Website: apple
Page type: payment
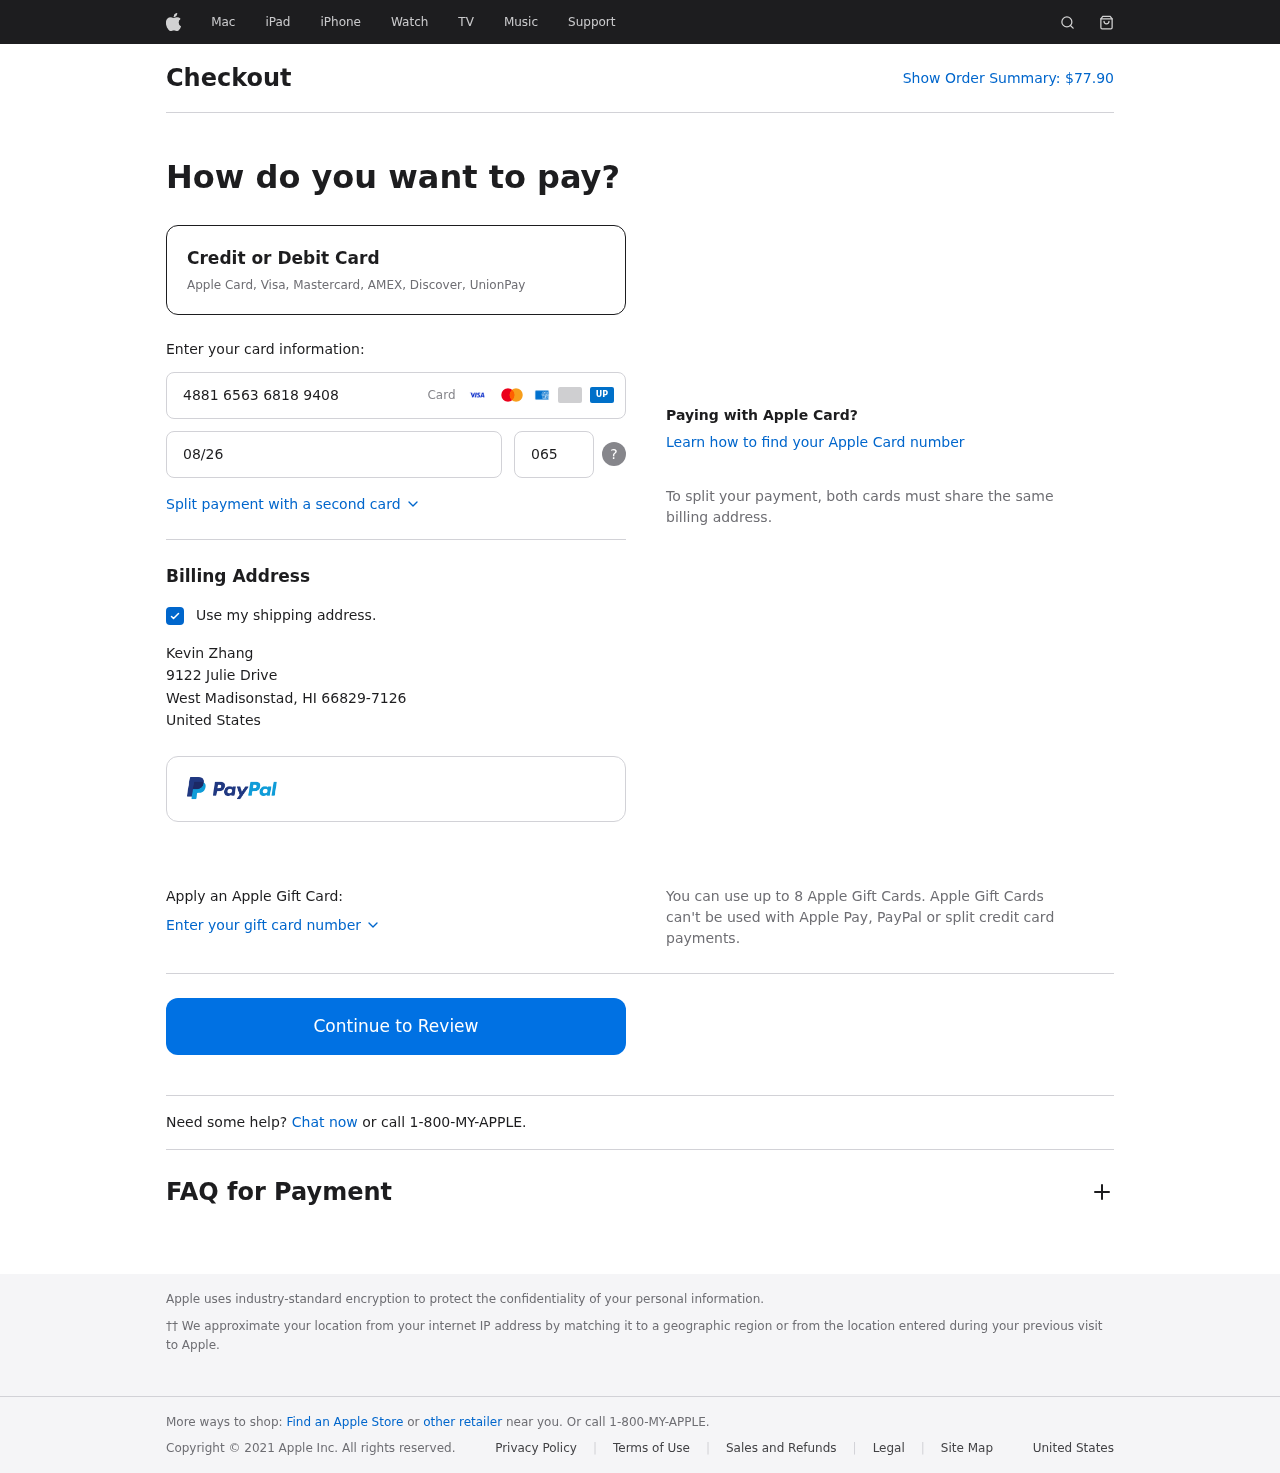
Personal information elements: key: PII_CARD_CVV
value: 065
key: PII_CARD_EXPIRY
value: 08/26
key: PII_CARD_NUMBER
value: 4881 6563 6818 9408
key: PII_CITY
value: West Madisonstad
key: PII_COUNTRY
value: United States
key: PII_FULLNAME
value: Kevin Zhang
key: PII_POSTCODE_FULL
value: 66829-7126
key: PII_STATE_ABBR
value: HI
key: PII_STREET
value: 9122 Julie Drive
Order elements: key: ORDER_TOTAL
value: $77.90